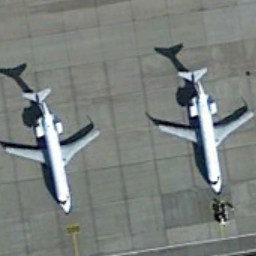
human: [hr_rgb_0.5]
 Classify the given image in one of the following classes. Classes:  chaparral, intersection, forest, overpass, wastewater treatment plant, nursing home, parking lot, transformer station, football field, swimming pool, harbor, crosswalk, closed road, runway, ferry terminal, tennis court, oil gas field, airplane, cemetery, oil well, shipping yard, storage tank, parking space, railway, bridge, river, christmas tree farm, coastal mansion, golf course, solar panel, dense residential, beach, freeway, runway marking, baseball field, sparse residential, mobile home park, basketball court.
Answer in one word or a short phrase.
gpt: airplane